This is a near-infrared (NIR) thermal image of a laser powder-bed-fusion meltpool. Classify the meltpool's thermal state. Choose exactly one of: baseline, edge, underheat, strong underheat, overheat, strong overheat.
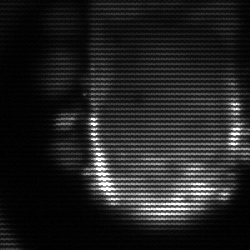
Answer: baseline